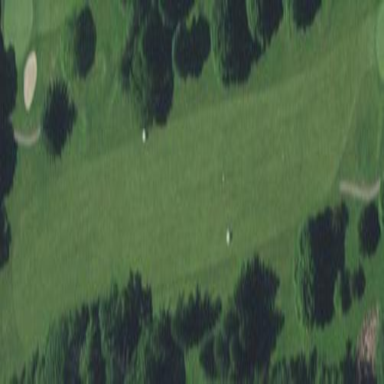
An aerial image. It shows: Scenic golf fairway.